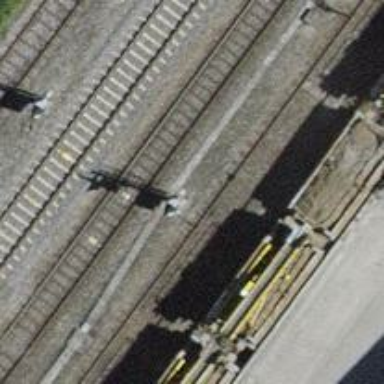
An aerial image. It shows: Railway signal.